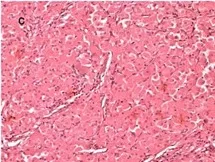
The histological examination of the tumor revealed a borderline adrenocortical oncocytoma. Macroscopically, the tumor was a descriptive almost circular lesion, surrounded by a fibrous capsule. Its size was 9.4 x 8.5 x 7.3 cm, and it weighted 113 g. Oncocytoma-compact nested architecture, uniform round nuclei, and abundant pink cytoplasm (c, H&E x40).
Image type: pathology (h&e)